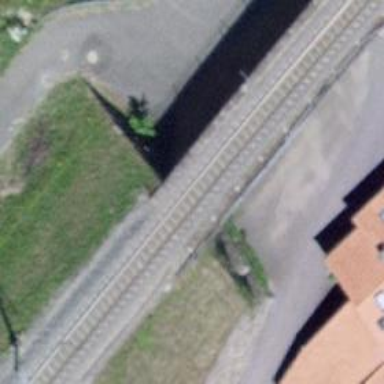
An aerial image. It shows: Narrow-gauge railway with 1 track. The tracks are electrified with contact line.